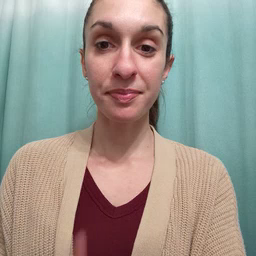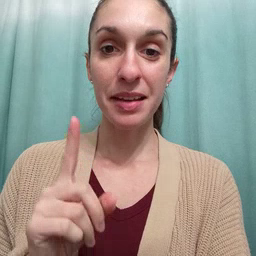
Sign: up